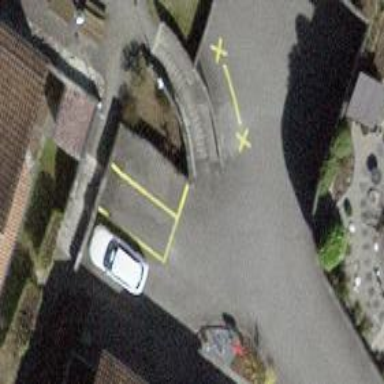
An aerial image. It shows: Set of steps on the road.